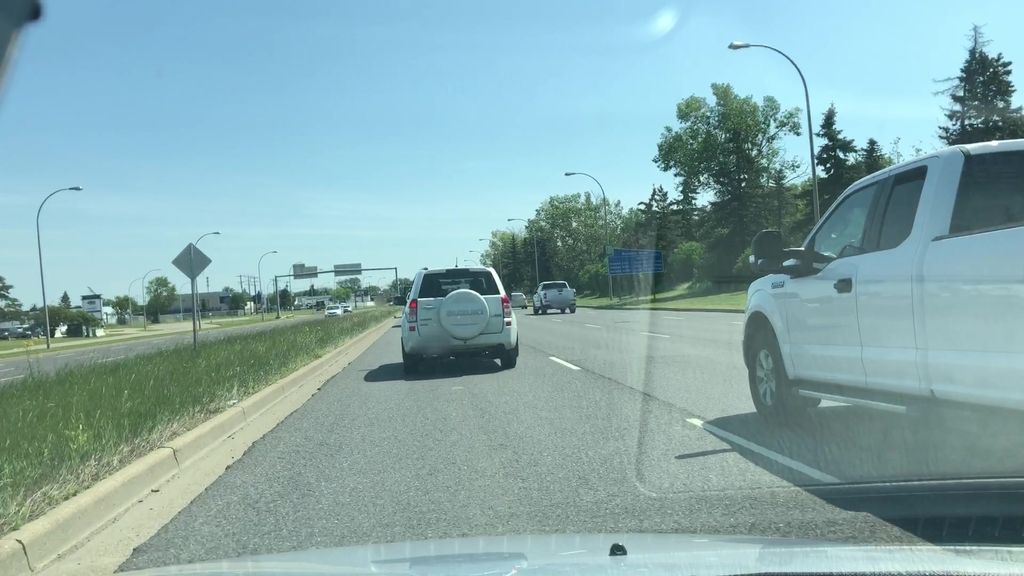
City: edmonton